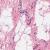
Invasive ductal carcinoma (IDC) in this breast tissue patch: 0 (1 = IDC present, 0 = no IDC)